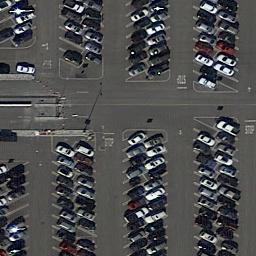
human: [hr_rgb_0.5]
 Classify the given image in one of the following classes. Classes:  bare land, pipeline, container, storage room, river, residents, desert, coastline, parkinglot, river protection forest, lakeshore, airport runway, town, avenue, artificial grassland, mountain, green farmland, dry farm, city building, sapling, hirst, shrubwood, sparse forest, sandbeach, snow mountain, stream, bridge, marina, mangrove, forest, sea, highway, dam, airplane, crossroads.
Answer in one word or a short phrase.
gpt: parkinglot